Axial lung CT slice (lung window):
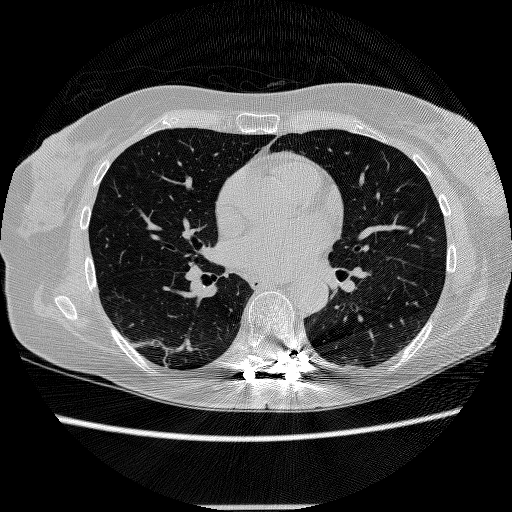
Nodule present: no